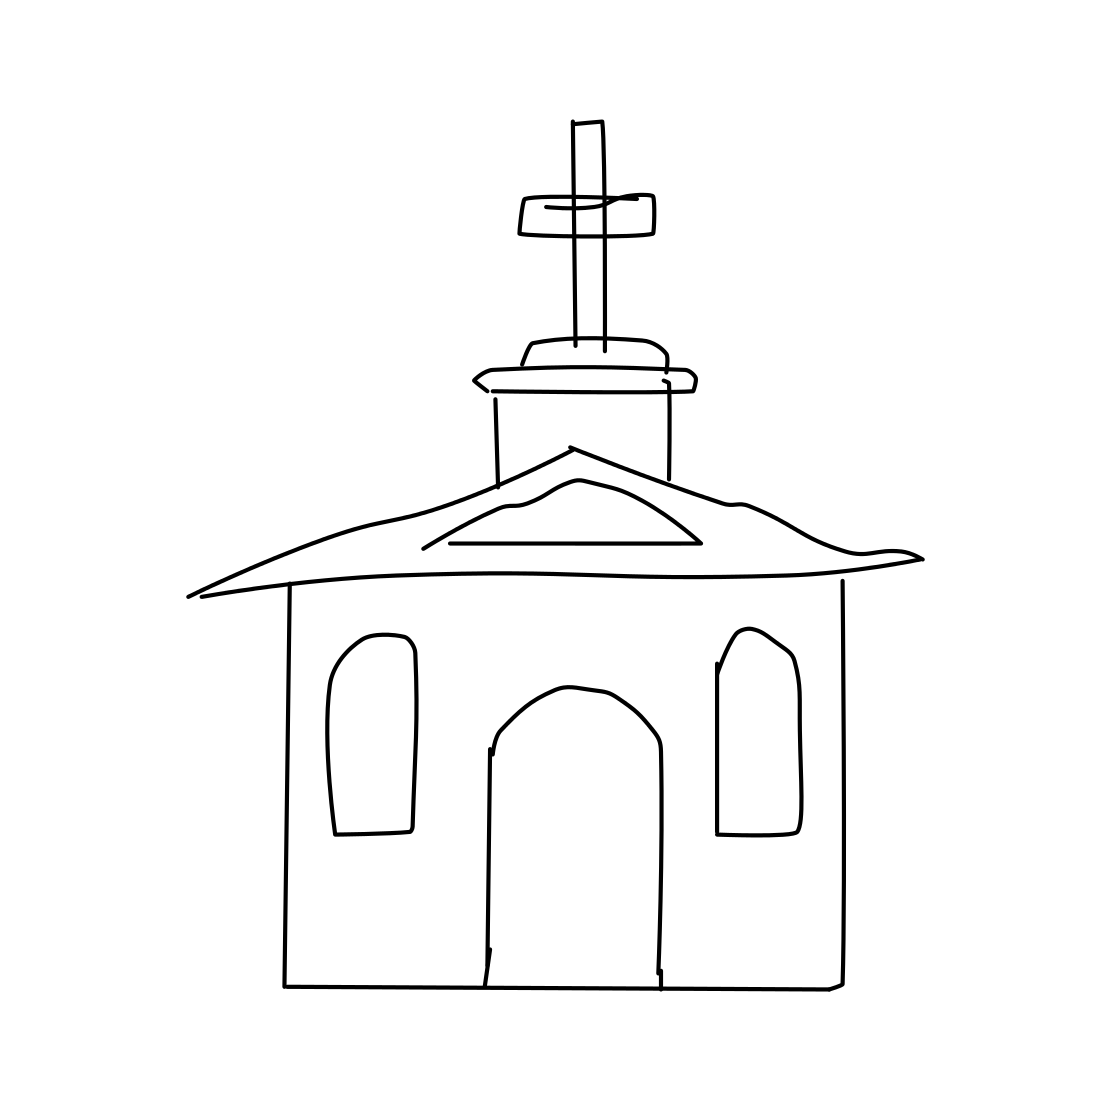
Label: church